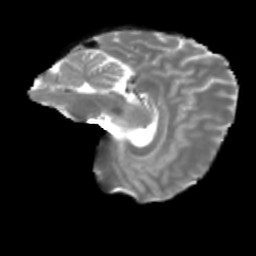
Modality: T2w
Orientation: sagittal
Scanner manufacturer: siemens
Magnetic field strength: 3 T
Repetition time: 4 s
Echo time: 0.0594 s